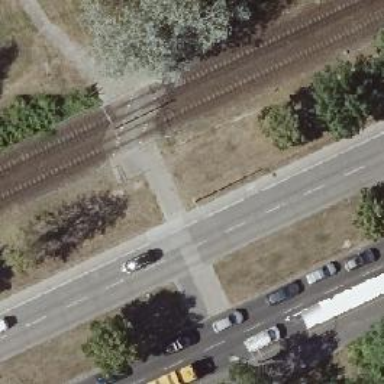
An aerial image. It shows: Tram crossing on the railway.